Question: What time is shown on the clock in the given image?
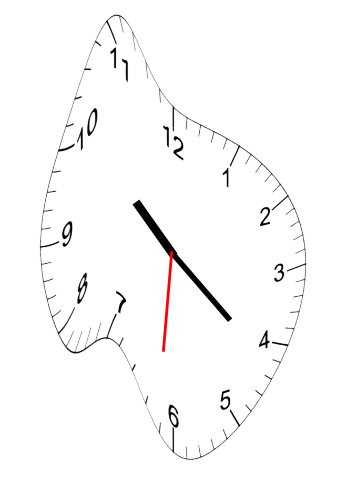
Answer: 10:21:31